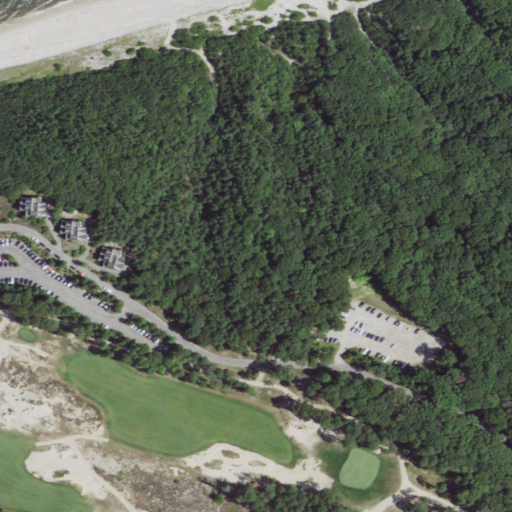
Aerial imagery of mountain in New York named Friars Head containing deciduous forest, open development, barren land, medium intensity development, low intensity development, mixed forest, open water, high intensity development, grassland, pasture, and evergreen forest